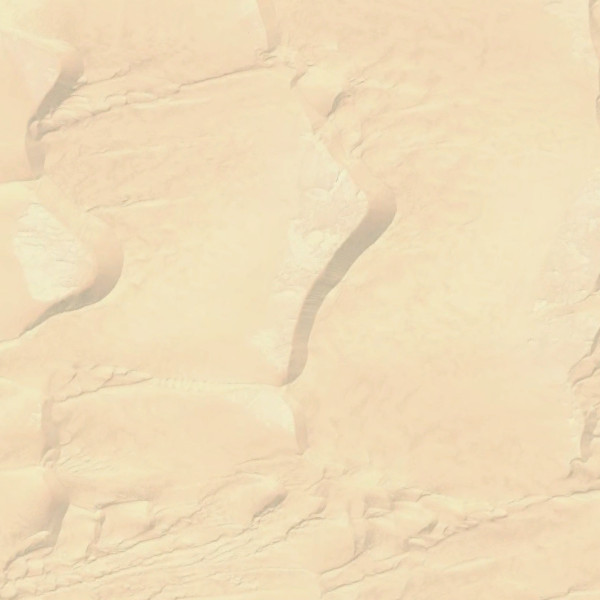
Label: Desert